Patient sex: M
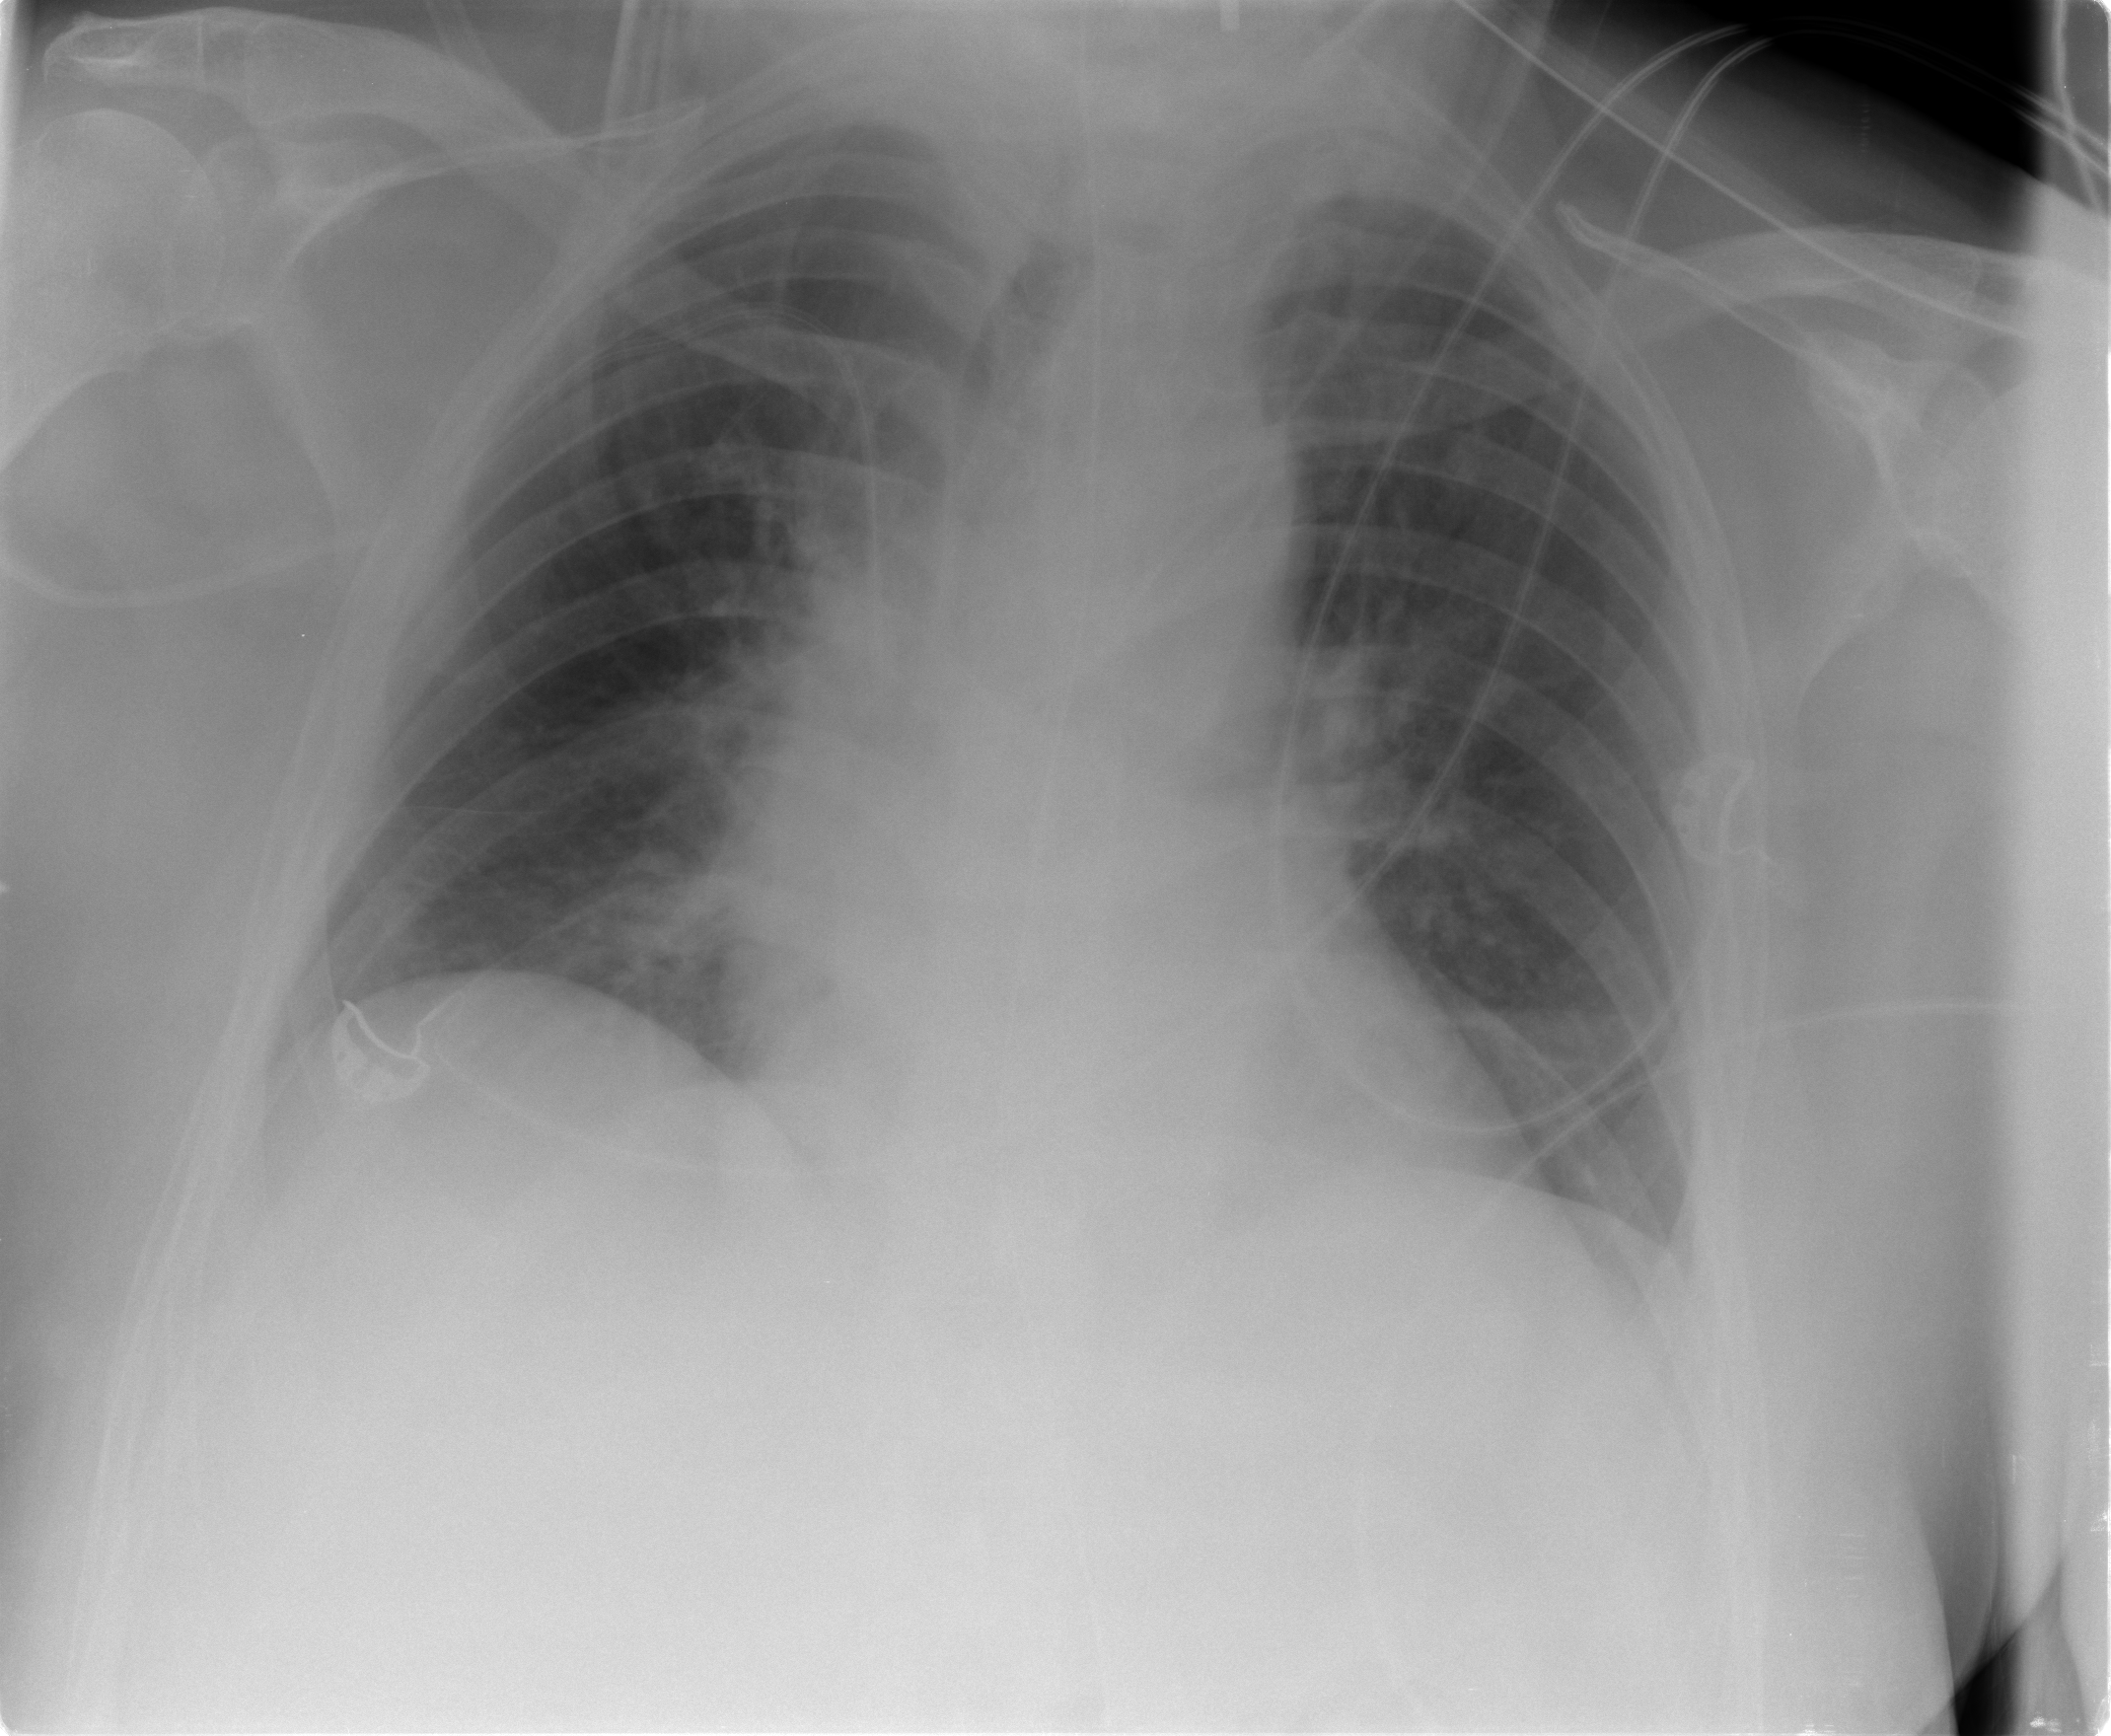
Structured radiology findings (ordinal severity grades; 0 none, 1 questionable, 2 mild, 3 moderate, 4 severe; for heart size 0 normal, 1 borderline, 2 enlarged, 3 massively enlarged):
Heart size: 0
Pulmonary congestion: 2
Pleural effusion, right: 0
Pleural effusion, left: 0
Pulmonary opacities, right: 0
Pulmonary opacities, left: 0
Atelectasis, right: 0
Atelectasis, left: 0